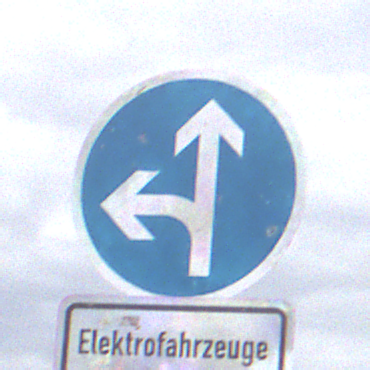
Verkehrszeichen: VorgeschriebeneFahrtrichtungGeradeausOderLinks
Zusatzzeichen unten: BesondereFahrzeugeUndTransportgueter10
Umgebung: Outdoor, Suburban
Tageszeit: Midday
Wetter: Overcast
Licht: Natural
Jahreszeit: NotSpecified
Kontrast: LowContrast